Field crop: tomato
Growth stage: 1
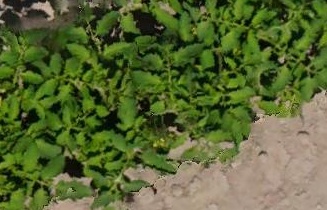
Species: tomato